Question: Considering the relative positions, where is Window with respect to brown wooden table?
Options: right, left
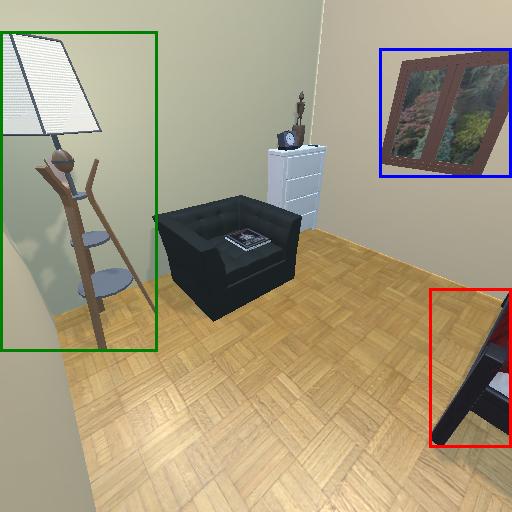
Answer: right